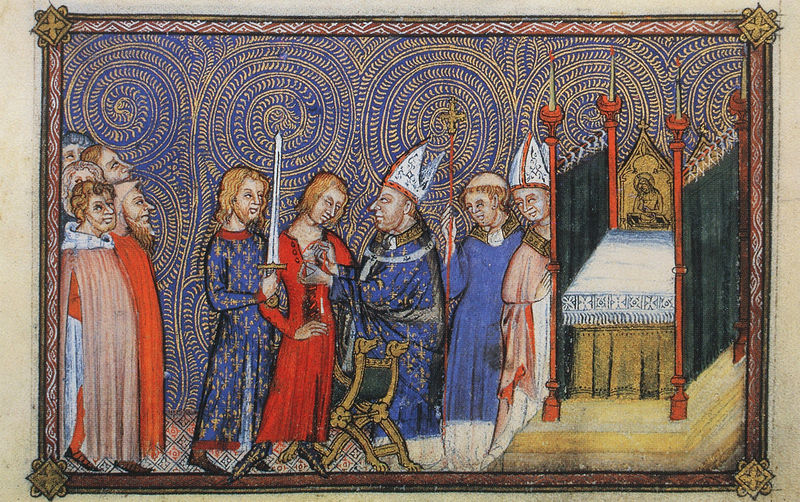
Titel: Buch zur Krönung Charles V von Frankreich/ Coronation Book of Charles V of France
Institution: British Library
Schlagwörter: blau, mann, weiß, frauen, grün, menschen, bunt, frau, männer, schwarz, stuhl, rot, malerei, muster, ornament, alt, bart, geschichte, rahmen, kirche, gold, mantel, farbig, hocker, bischof, gefolge, papst, bett, kerzen, buch, kreuz, rechteck, schwert, ritter, altar, mittelalter, mönch, mitra, tiara, miniatur, tonsur, berater, vermählung, buchmalerei, gewandt, kirchliche